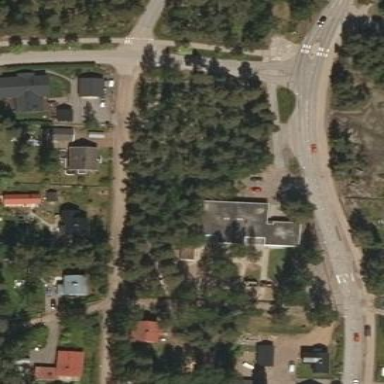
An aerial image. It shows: Kindergarten.